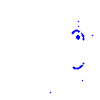
Particle: proton